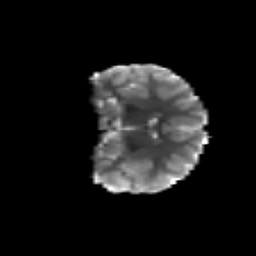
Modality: T2w
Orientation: coronal
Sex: female
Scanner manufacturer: siemens
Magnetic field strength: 3 T
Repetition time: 5 s
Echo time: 0.071 s